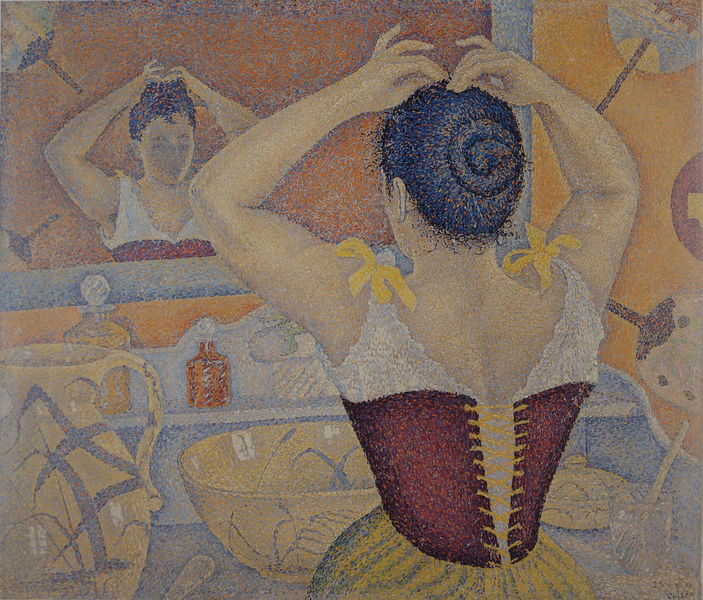
Titel: Femme se coiffant. Opus 227 (arabesques pour une salle de toilette), Eine Frau, sich frisierend. Opus 227
Künstler: Paul Signac
Institution: (Privatsammlung)
Schlagwörter: blau, dunkel, gemälde, haut, nackt, wasser, weiß, gelb, grün, impressionismus, sitzen, braun, bunt, finger, frau, frisur, geste, glas, grau, hell, hintergrund, kleid, licht, mund, nase, ohr, orange, rücken, schmuck, schwarz, tisch, zimmer, blick, dame, rot, fächer, malerei, muster, rock, schleife, blond, flasche, flaschen, jung, wand, arm, arme, augen, bluse, falten, gesicht, knoten, mensch, rahmen, samt, schale, schüssel, hals, hände, portrait, porträt, spiegel, gold, haare, schnur, schnüre, stoff, spitzen, pflanzen, schleifen, locke, ohren, schultern, zart, kanne, krug, vase, dutt, farbig, rückenansicht, ansicht, mieder, spiegelbild, pointilismus, farbe, formen, linien, haarband, nacken, rand, tapete, weiblich, dunkelrot, streifen, ellenbogen, punkte, becher, bad, haarknoten, waschen, schulterfrei, hacken, unterhemd, dose, gefäss, geld, hinten, asien, parfum, badezimmer, rückansicht, bürste, flakon, fläschchen, frisiertisch, parfüm, toilette, korsett, seurat, signac, leicht, schnecke, waschtisch, frisieren, kämmen, träger, kosmetik, korsage, ablage, dirndl, strähnen, wasserkrug, pointillismus, postimpressionismus, pointelismus, ahmen, blaur, boudoir, brettw, corsage, flacon, flakons, haarnadel, haarnadeln, inen, kruf, laibchen, parfümflaschen, pastellig, richtenf, risieren, schleifchen, schnürung, signac; paul, vorne, waschbecken, waschschüssel, waschschüssle, styling, waschkrug, top, korsette, selbtportrait, mädche4n, seuras, zahnbürste, waschschüsseel, mieter